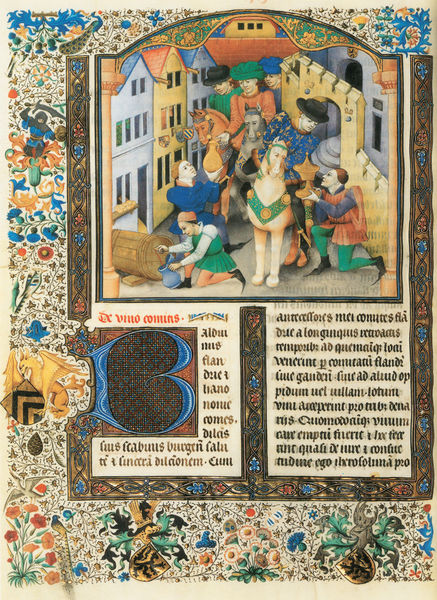
Titel: Privilegien und Statuten von Ghent und Flandern
Künstler: Meister der Genter Privilegien
Institution: Wien, Österreichische Nationalbibliothek
Schlagwörter: gelb, grün, fenster, schwarz, rot, ornament, gold, pferd, reiter, schrift, fassade, giebel, schwert, text, initiale, herrscher, ritter, wappen, zeile, latein, buchmalerei, #häuser, blkau#